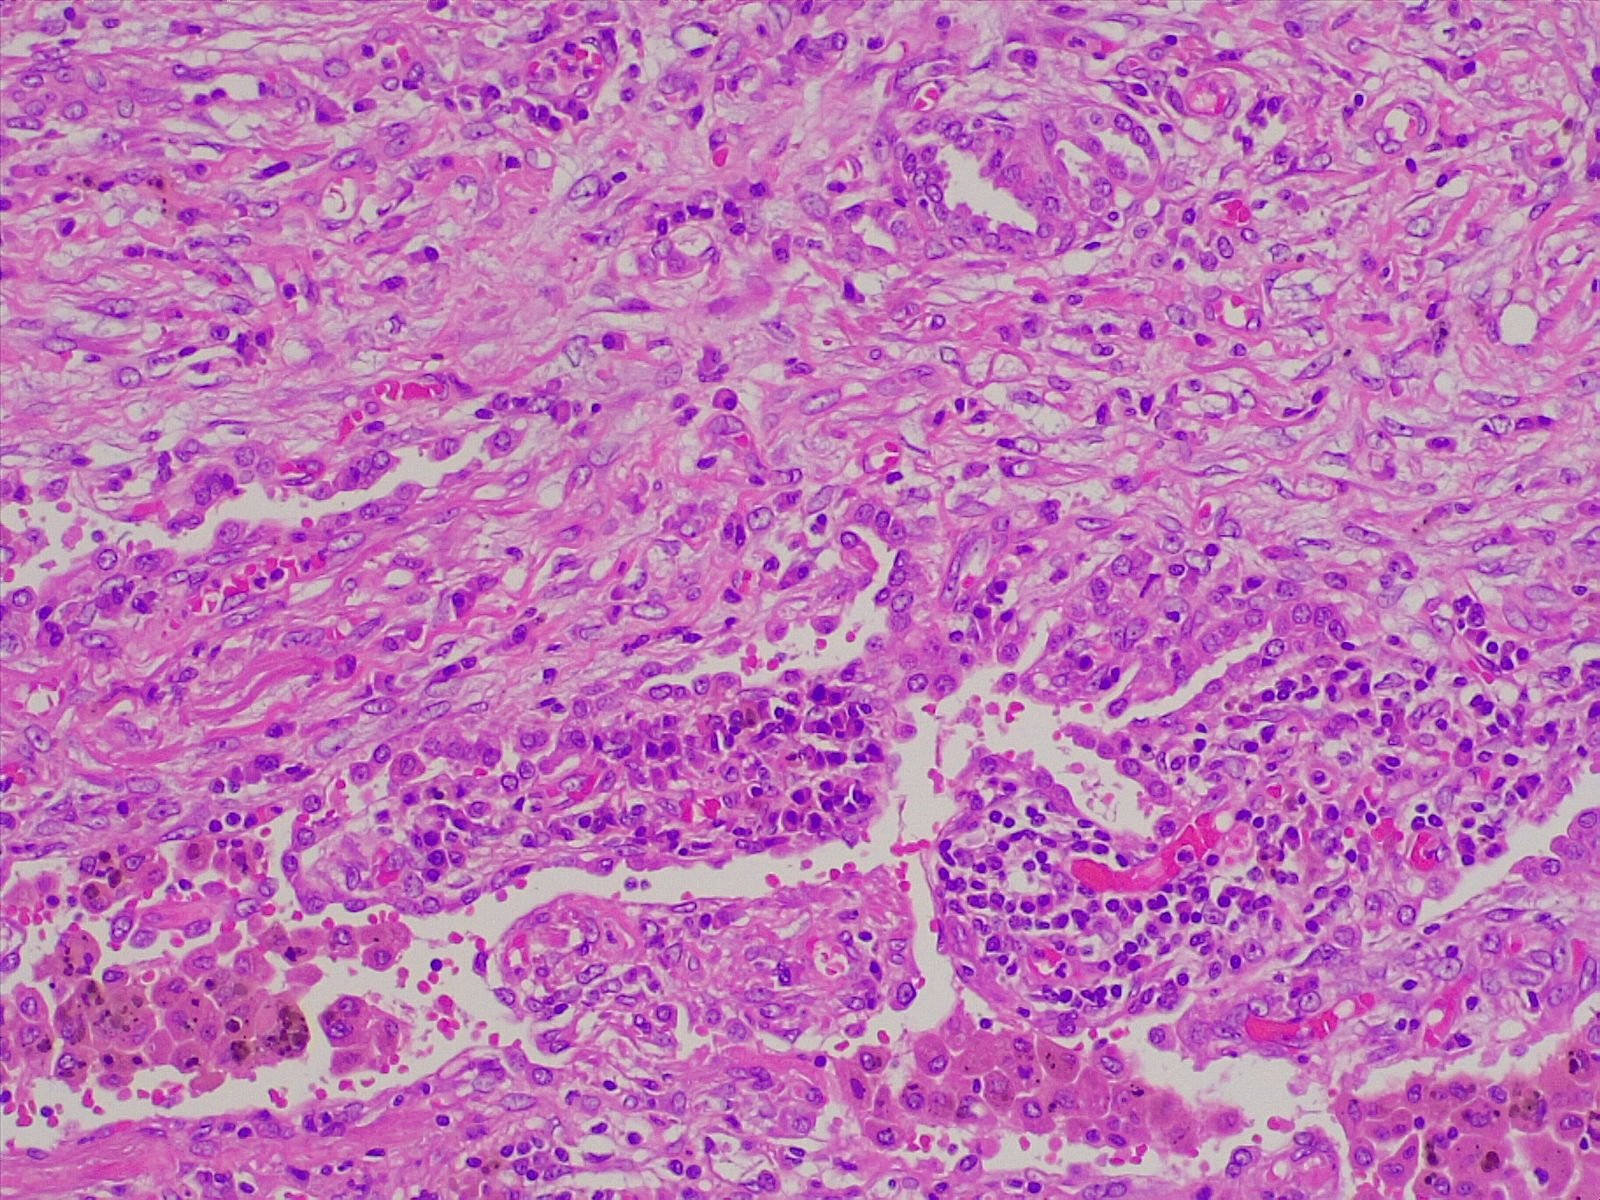
Label: normal lung tissue